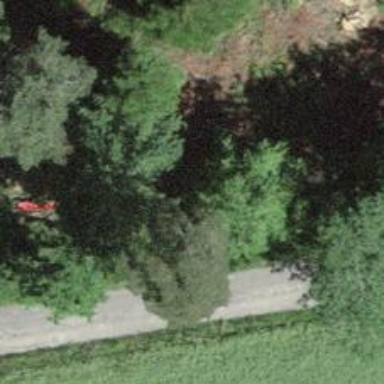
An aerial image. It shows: Red bench.